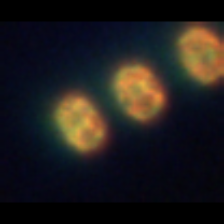
Taxon: Thalassiosira
Group: Diatoms